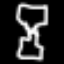
Label: hourglass